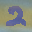
Label: 2